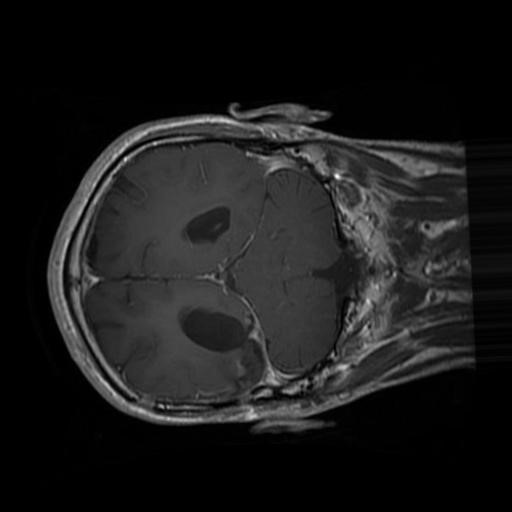
Label: brain_glioma